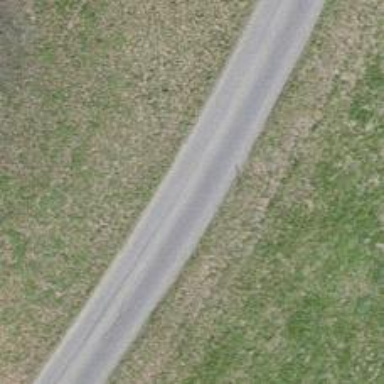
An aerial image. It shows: Tertiary road.